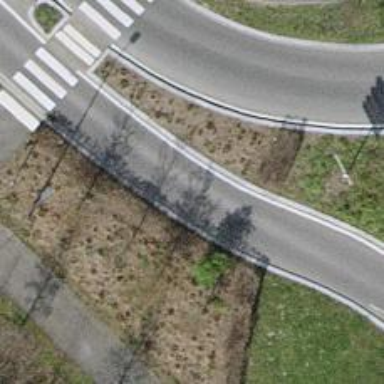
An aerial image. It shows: Secondary road with asphalt surface.